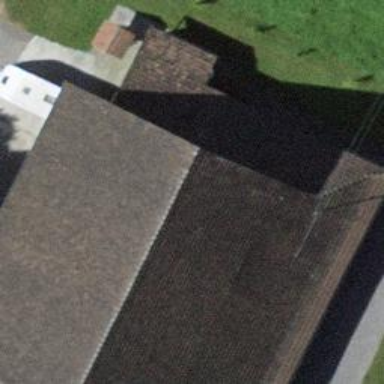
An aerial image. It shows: Shed.